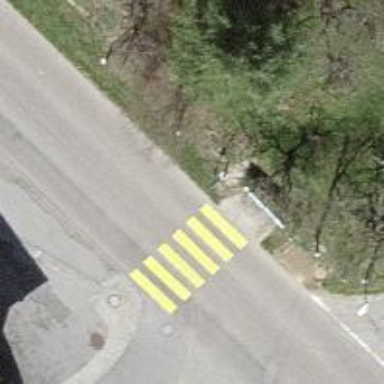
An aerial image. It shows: Marked zebra crossing with distinct zebra markings.